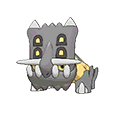
Pok\u00e9mon: bastiodon